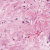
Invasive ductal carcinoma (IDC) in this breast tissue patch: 0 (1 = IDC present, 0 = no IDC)